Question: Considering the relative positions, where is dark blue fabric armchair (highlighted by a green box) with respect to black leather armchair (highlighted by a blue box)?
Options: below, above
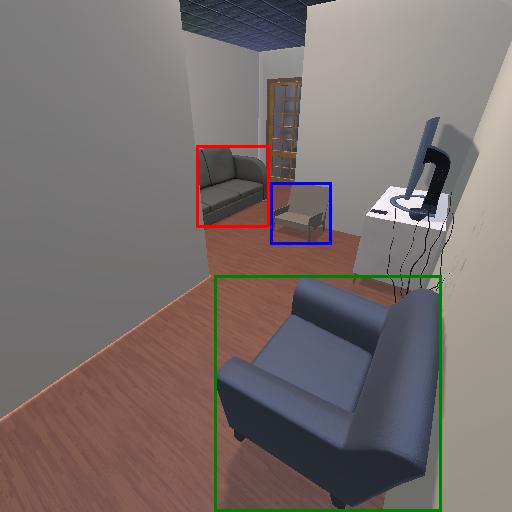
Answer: below